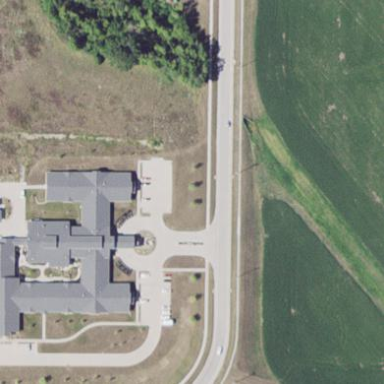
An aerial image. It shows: Nursing home.